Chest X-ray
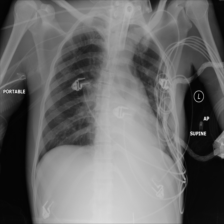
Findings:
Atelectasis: positive
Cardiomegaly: positive
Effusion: positive
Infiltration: positive
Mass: negative
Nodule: negative
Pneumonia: negative
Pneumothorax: negative
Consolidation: negative
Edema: negative
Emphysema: negative
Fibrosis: negative
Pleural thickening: negative
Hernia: negative